Platform: macOS
Application: Chrome
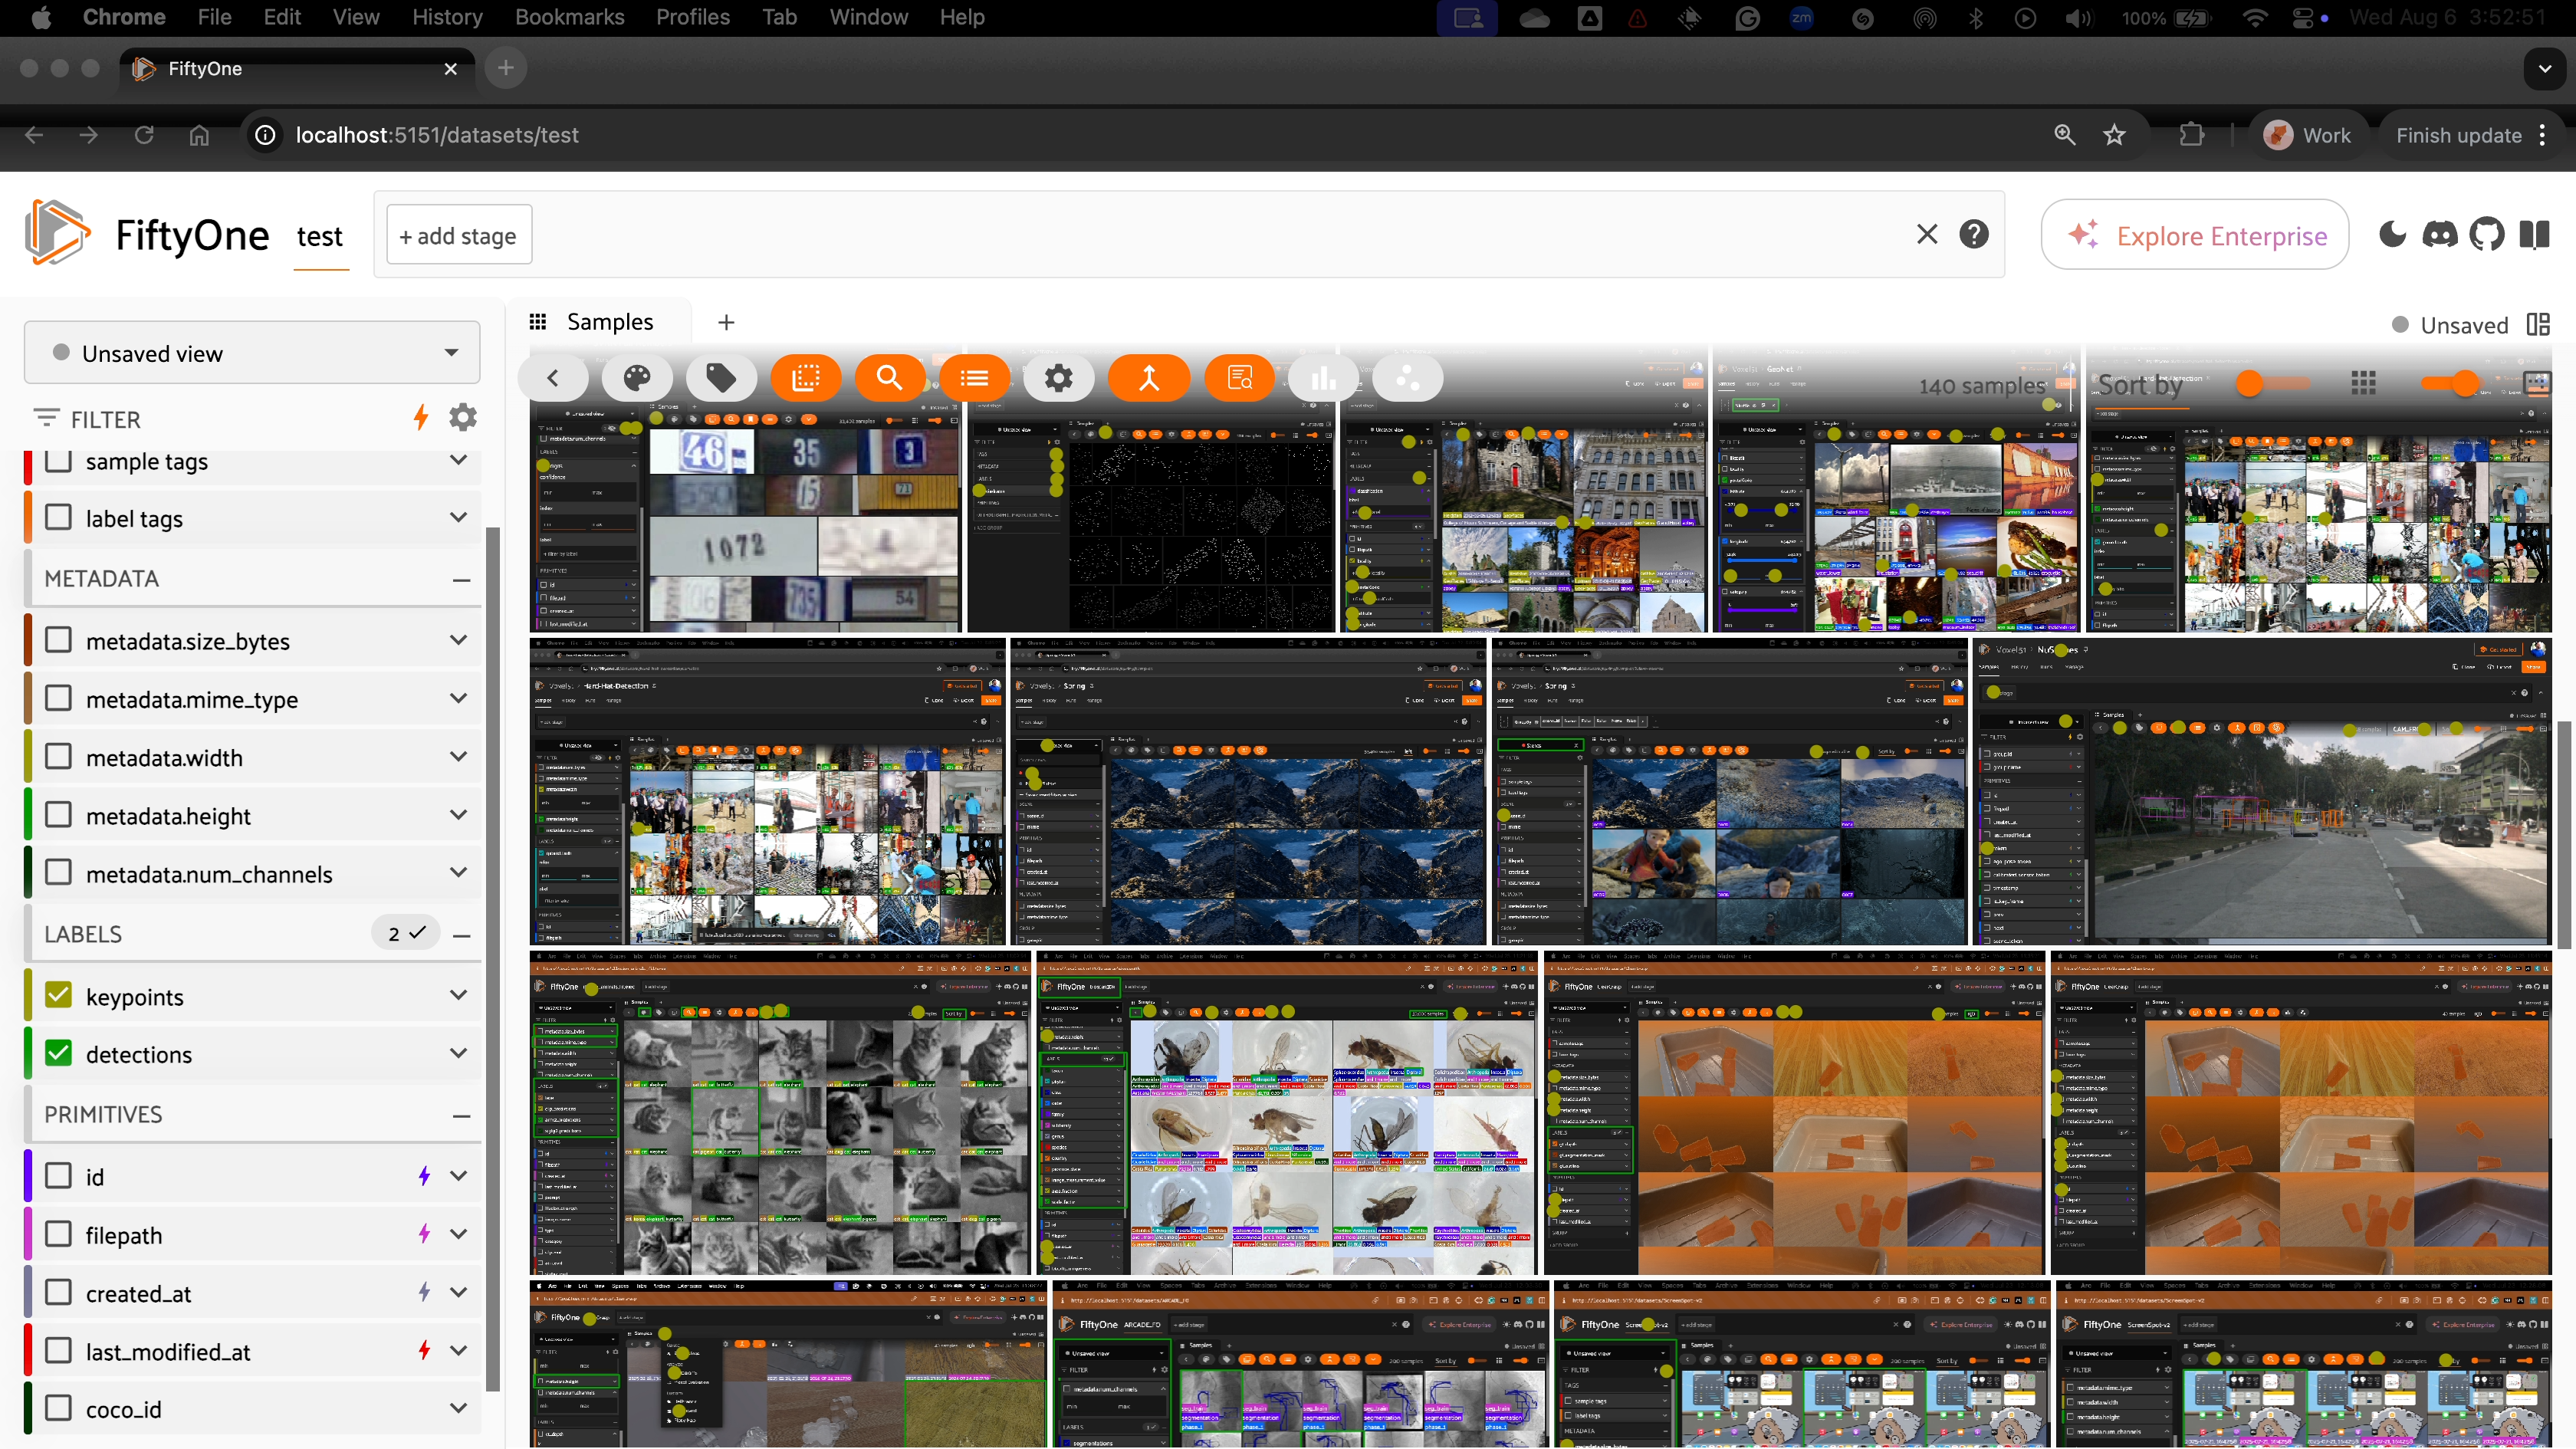
task_description: Tag samples or labels
action_type: click
element_info: Icon
steps_since_start: 1